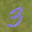
Label: 3